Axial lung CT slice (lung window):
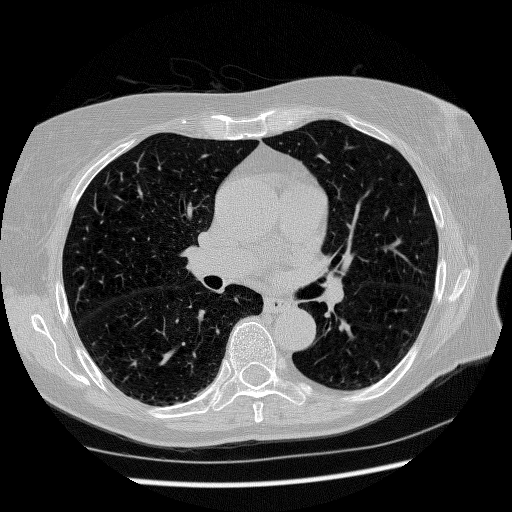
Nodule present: no